Question: I want to add a property from an action to the Caption. The problem is that I don't know what's the correct nomenclature for that and I can't find it in the facebook documentation. I'm pretty sure it is possible since in the helper of the caption it says this "Can read properties from actions or objects and supports custom formatting.".

Anyone knows how to achieve this?
Thanks in advance,
Hoijof.
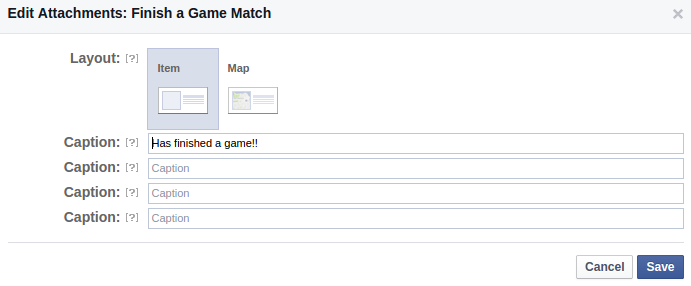
Answer: Start typing into the field, when you enter a curly brace '{' it will popup a list of properties to chose from. Continue typing the name of your action or object, and more specific results will show up.
(I don't know if this is currently documented somewhere - all I can find right now is <URL>